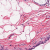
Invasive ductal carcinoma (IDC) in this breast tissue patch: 0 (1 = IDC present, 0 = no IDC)